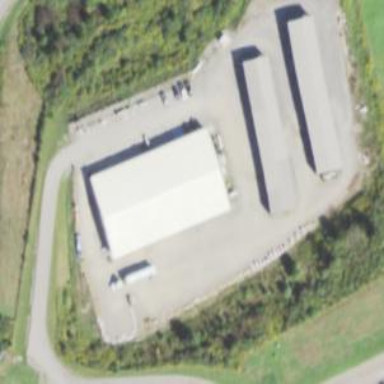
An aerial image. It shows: Warehouse.